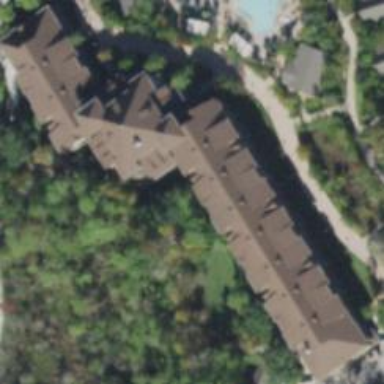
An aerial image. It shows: Hotel building.